Interaction volume radius: 5 \u00c5
Interaction volume height: 20 \u00c5
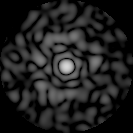
Disorder parameter: 0.8371